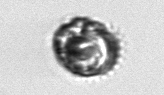
Label: Proterythropsis